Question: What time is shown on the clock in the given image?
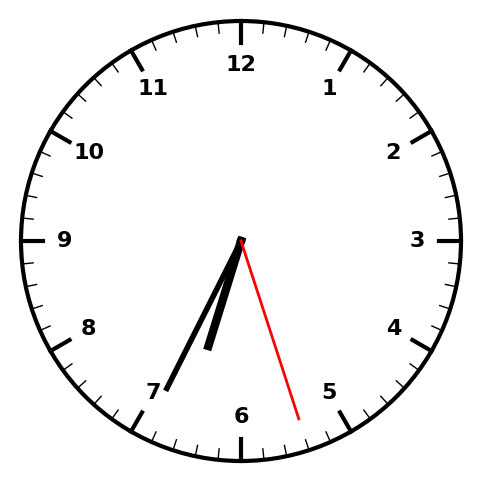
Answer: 06:34:27